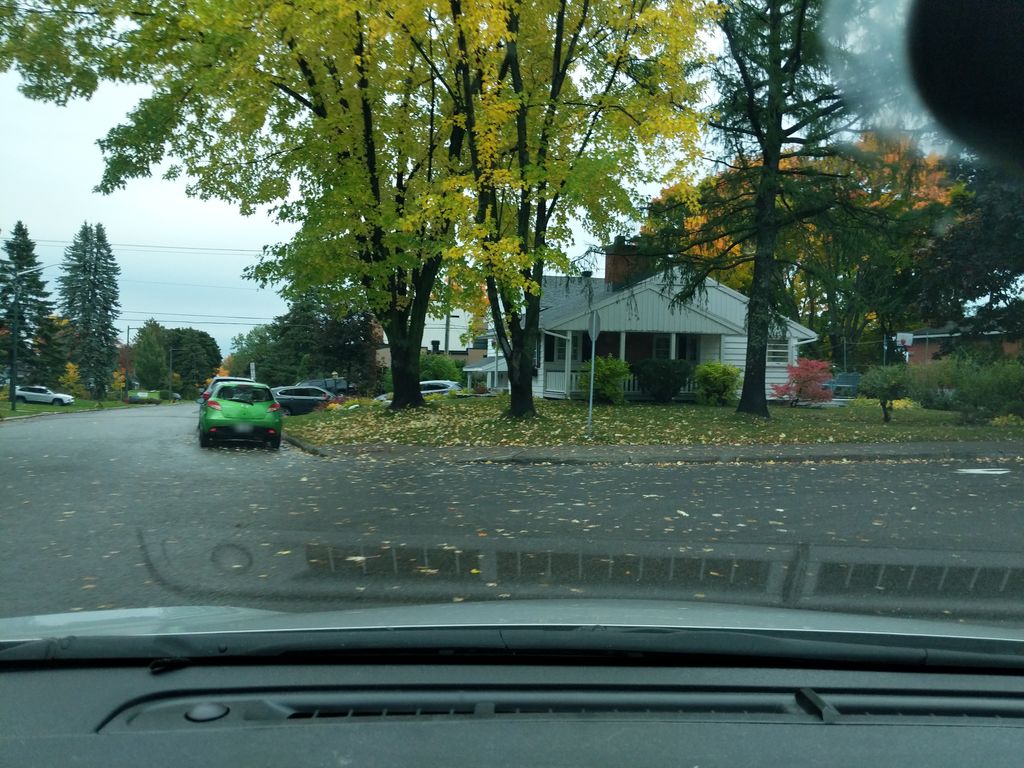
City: quebec_city